Brain MRI, t1w sequence, axial 2D slice.
Patient: age 24, sex F, weight 95 kg, height 1.95 m
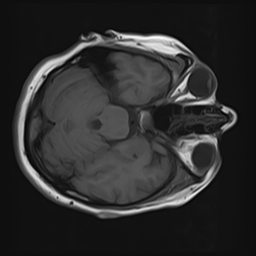